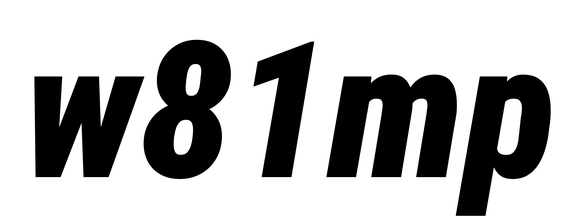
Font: Roboto-Italic_Condensed_Black_Italic